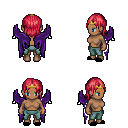
a pixel art fantasy rpg character, female body template, human, dark skin, purple wings, teal pants, ruby red long bangs hairstyle, gold tiara, black slippers, four views (front, back, left, right), 2x2 character sprite sheet, small pixel art, hard edges, no anti-aliasing